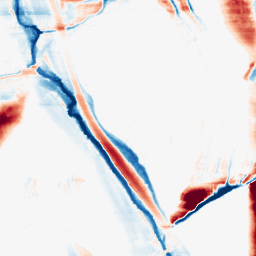
Category: morphological
Decomposition family: morphological_ellipse
Decomposition parameters: operation: average
width: 5
height: 50
Upsampling method: linear_exact
Upsampling parameters: scale: 8
Upsampling scale: 8